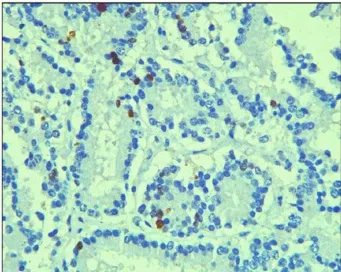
Immunohistochemical stains. Ki-67 index: 10-12% (IHC, 400x).
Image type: pathology (immunostaining)